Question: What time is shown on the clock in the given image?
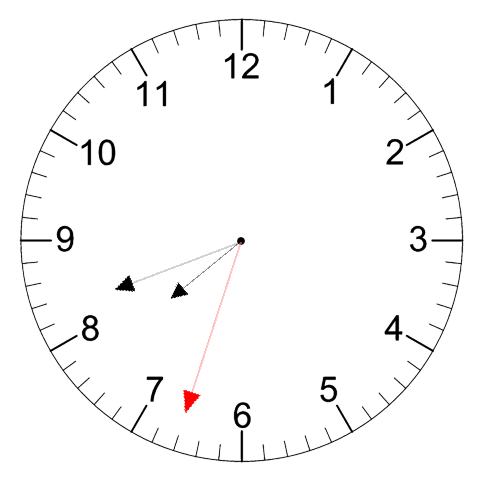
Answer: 07:41:33